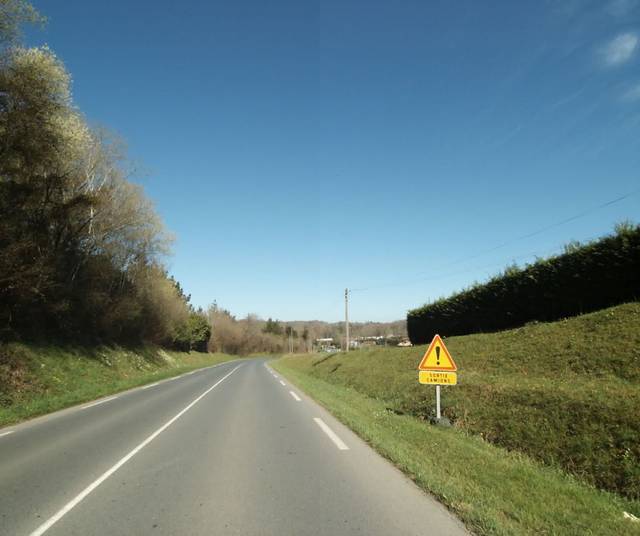
Region: France
Coordinates: 43.358, -1.692